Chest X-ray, PA view. Patient: 63 years old, sex M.
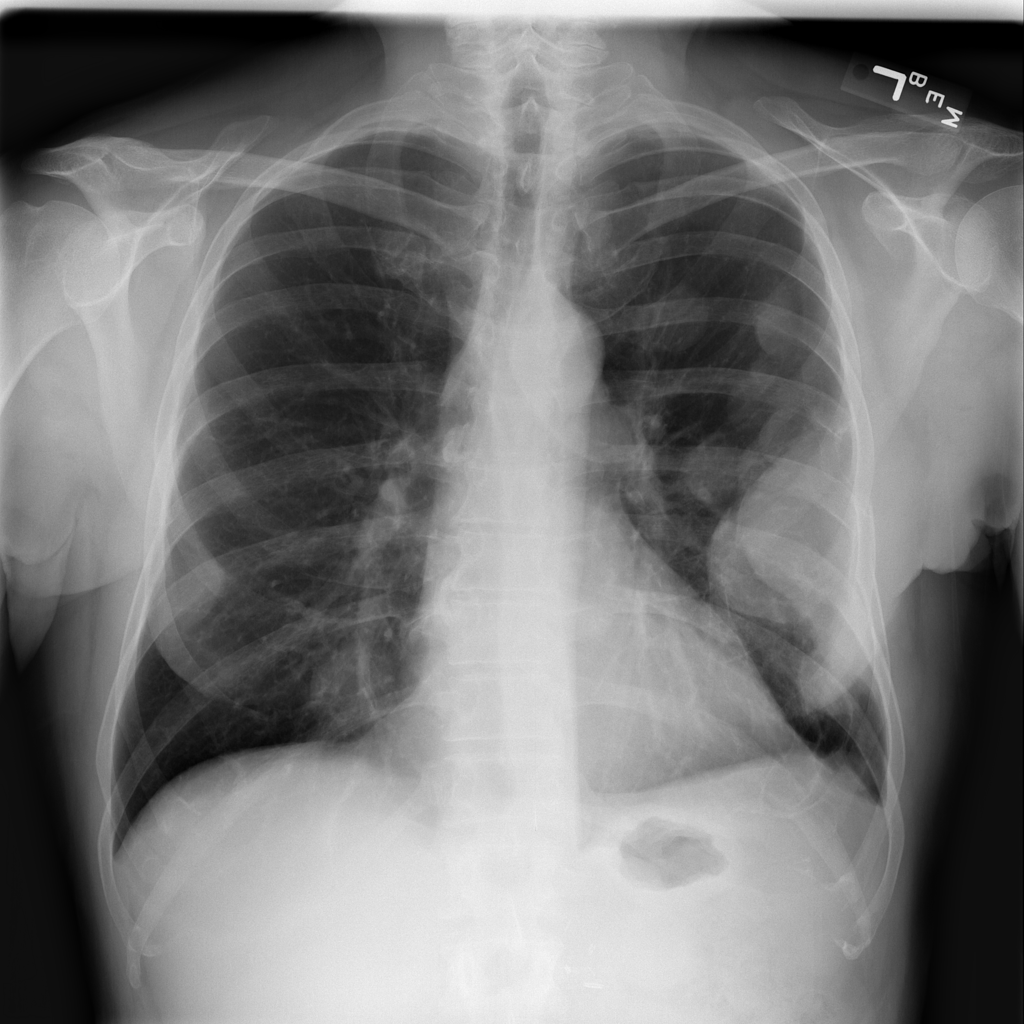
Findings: Mass